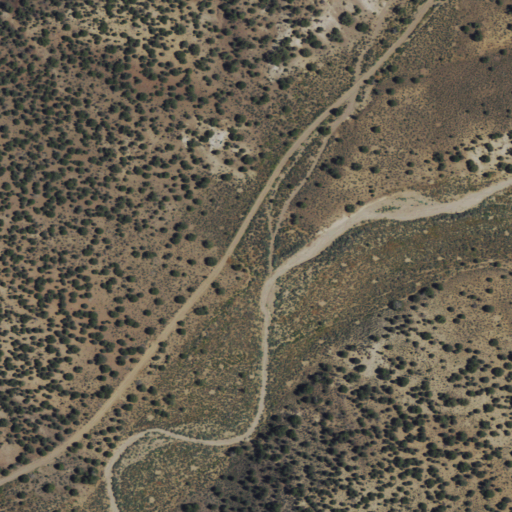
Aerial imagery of valley in Nevada named Miser Gulch containing shrub and evergreen forest